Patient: sex M, age 56
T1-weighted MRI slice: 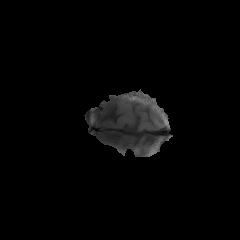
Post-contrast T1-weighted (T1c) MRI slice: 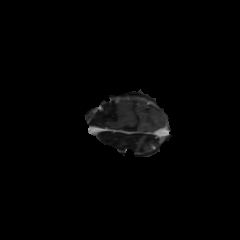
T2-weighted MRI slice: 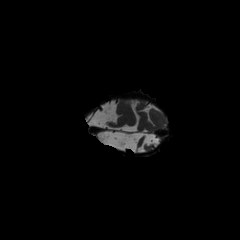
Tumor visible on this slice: yes
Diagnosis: Glioblastoma, IDH-wildtype
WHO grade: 4